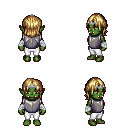
a pixel art fantasy rpg character, female body template, orc, green skin, steel chest armor, white pants, blonde long bangs hairstyle, silver tiara, white cloth bandages, four views (front, back, left, right), 2x2 character sprite sheet, small pixel art, hard edges, no anti-aliasing